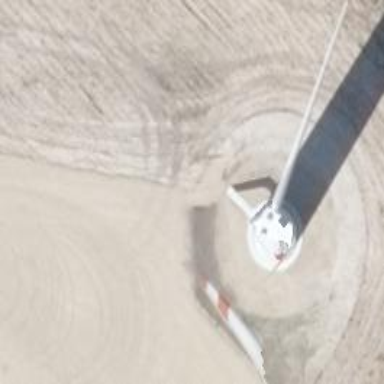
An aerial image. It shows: Wind turbine generator that utilizes wind as its source for generating electricity. It is of the horizontal axis type.